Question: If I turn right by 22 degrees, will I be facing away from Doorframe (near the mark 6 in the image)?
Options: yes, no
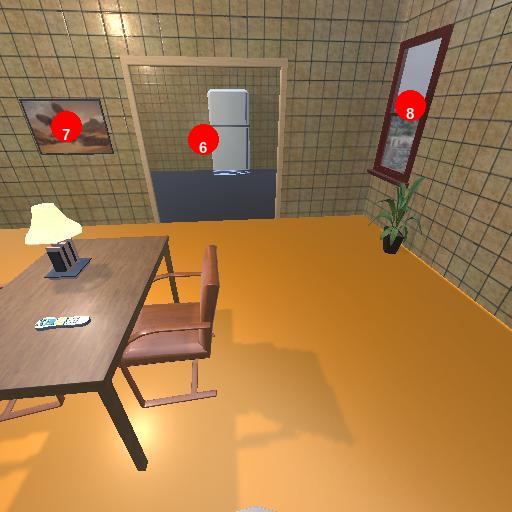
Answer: yes